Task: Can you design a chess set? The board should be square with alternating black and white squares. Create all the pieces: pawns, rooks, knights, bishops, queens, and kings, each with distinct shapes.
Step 4014:
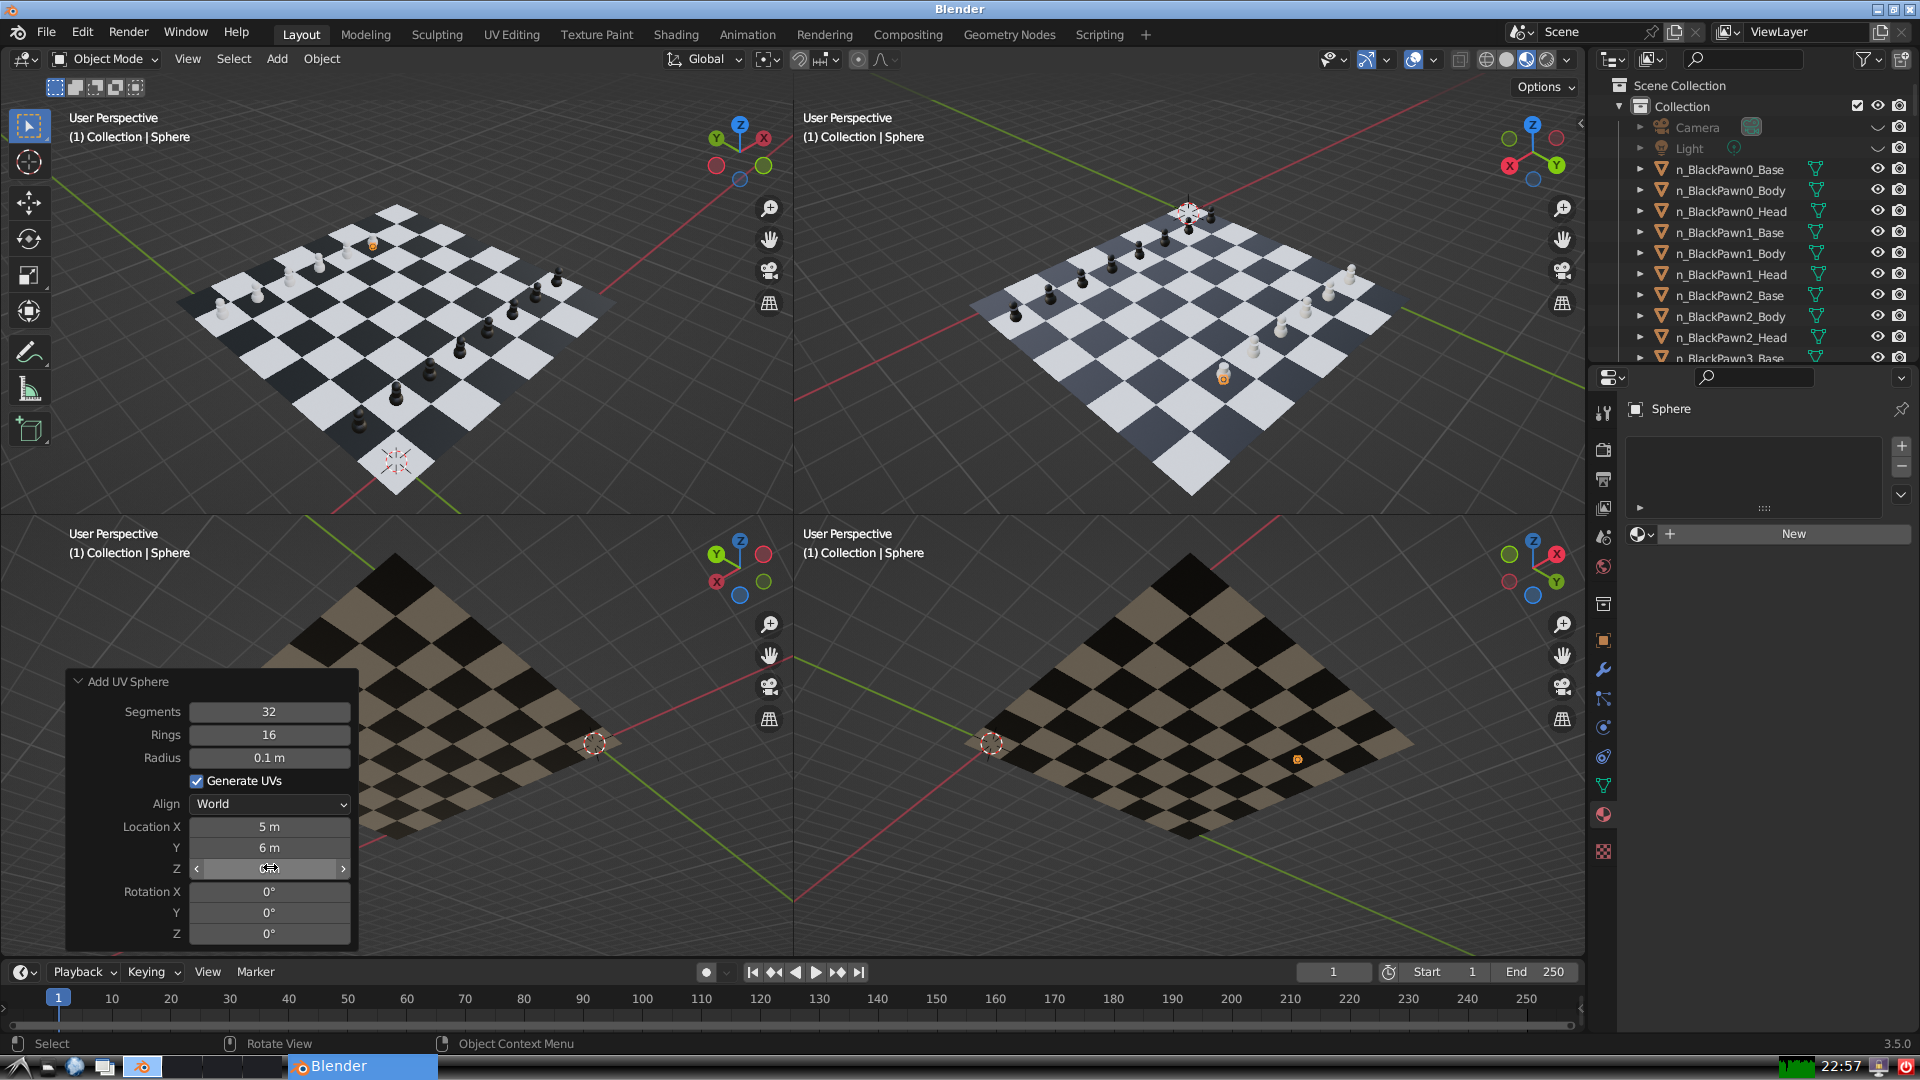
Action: click: no